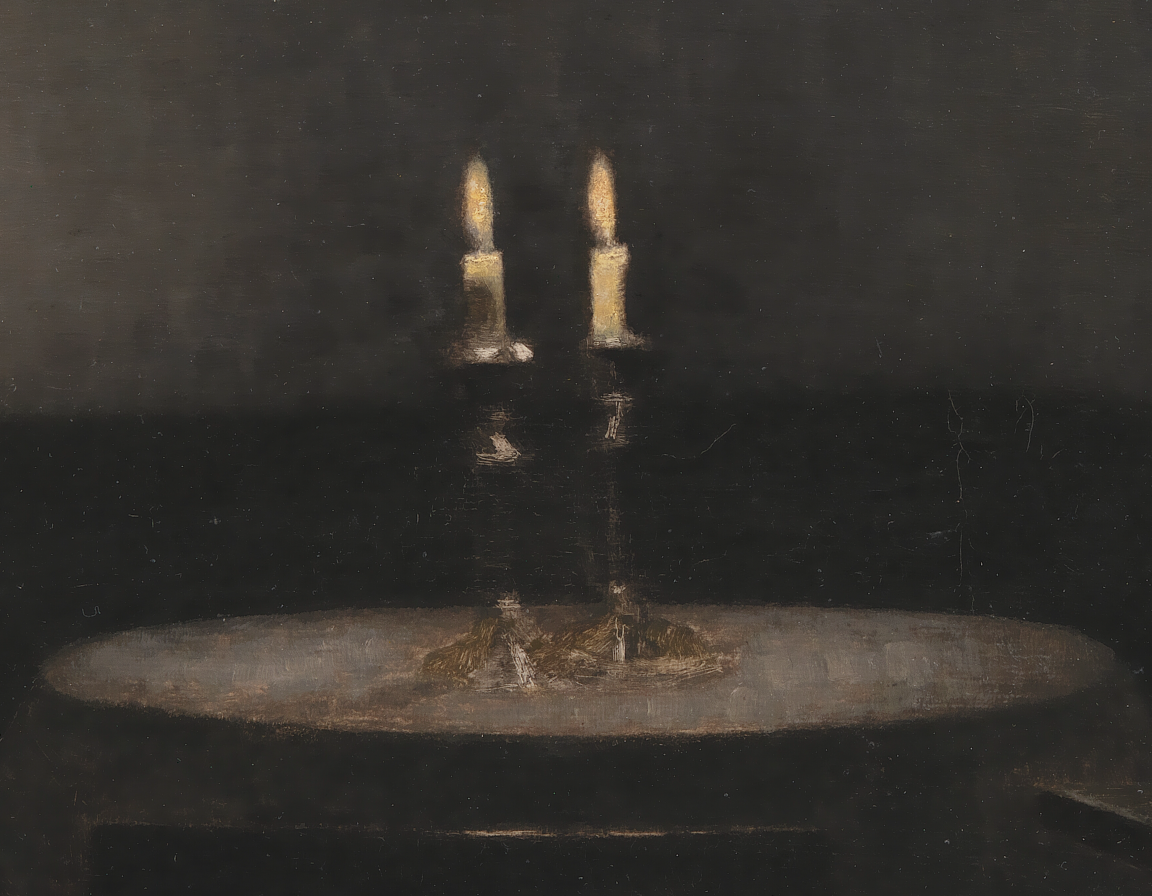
interior painting, close up, dark interior, candlelight, dark interior candlelight, two lit candles in candlestick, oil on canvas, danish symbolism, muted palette